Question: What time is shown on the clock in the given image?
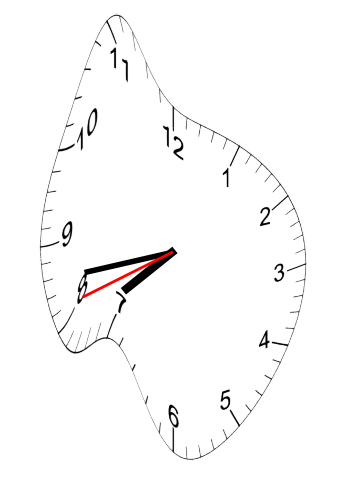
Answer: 07:42:41